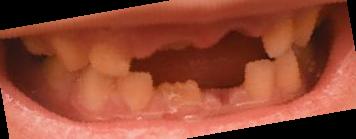
Condition: hypodontia